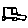
Label: car